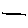
Label: line